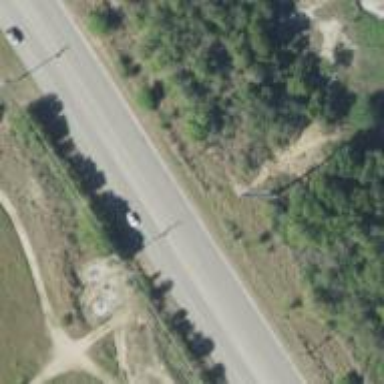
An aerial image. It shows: Power pole.